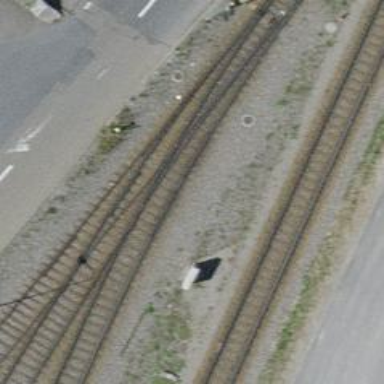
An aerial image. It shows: Railway switch.